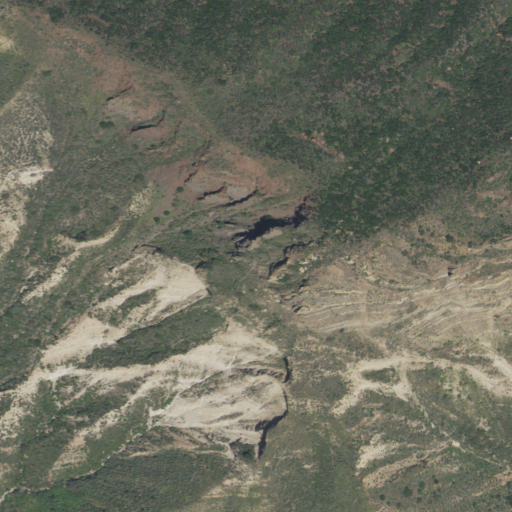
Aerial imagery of mountain in California named Blue Point containing shrub and grassland